Question: Is there any way to have a Shortcut Recorder in Objective-C, where the user can choose the shortcut?
I tried 'DDHotKey', which worked for me, but with this library users can not choose the shortcut themselves.
Then I tried to implement the 'Shortcut Recorder', but there I can only work with Xcode 3 because of the ibplugin.
So is there any way to have something like this in Xcode 4 ? :
DDHotKey: <URL>
Shortcut Recorder:<URL>
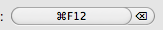
Answer: IBPlugins do not work in Xcode 4, as you've found out. (<URL> However, this does not prevent you from instantiating the control programmatically...